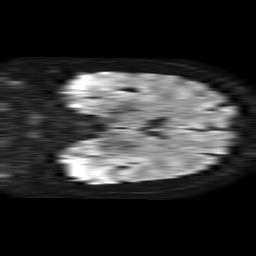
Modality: TRACE
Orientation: coronal
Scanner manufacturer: philips
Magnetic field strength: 1.5 T
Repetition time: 4.6 s
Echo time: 0.08941 s